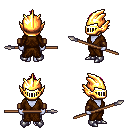
a pixel art fantasy rpg character, female body template, dark elf, purple skin, brown robe, metal pants, pink mohawk hairstyle, gold helm, leather bracers, metal boots, spear, four views (front, back, left, right), 2x2 character sprite sheet, small pixel art, hard edges, no anti-aliasing